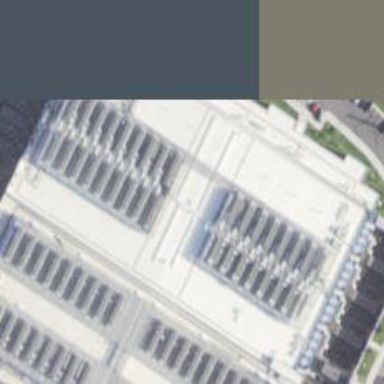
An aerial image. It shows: Data center building.